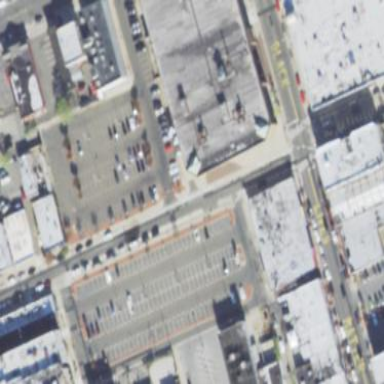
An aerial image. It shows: Parking area with surface.